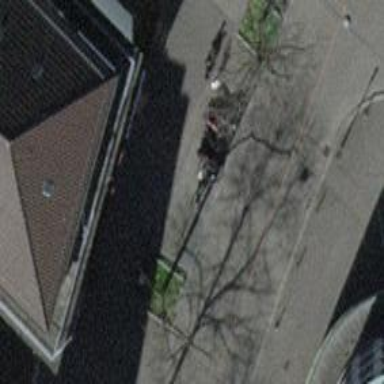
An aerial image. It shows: Bicycle parking area with stands.